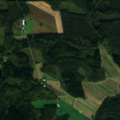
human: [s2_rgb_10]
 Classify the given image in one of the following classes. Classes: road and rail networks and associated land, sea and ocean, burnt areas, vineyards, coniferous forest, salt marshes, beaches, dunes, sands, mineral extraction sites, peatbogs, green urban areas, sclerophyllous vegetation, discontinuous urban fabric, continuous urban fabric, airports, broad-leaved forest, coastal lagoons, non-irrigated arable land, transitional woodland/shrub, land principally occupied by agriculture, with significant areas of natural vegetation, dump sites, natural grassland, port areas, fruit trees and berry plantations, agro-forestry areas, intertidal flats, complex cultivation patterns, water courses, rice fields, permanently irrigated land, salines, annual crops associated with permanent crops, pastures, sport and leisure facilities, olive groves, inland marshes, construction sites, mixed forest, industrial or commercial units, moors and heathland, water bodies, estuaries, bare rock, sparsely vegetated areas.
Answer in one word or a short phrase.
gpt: non-irrigated arable land, coniferous forest, mixed forest, transitional woodland/shrub